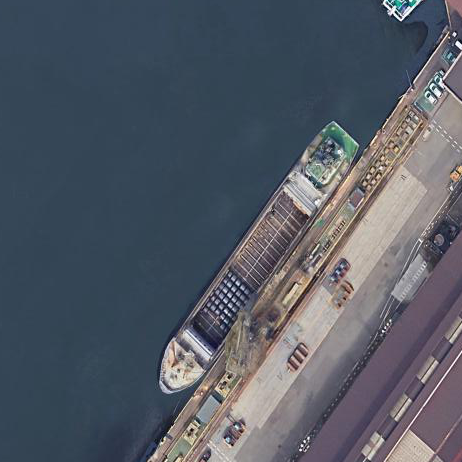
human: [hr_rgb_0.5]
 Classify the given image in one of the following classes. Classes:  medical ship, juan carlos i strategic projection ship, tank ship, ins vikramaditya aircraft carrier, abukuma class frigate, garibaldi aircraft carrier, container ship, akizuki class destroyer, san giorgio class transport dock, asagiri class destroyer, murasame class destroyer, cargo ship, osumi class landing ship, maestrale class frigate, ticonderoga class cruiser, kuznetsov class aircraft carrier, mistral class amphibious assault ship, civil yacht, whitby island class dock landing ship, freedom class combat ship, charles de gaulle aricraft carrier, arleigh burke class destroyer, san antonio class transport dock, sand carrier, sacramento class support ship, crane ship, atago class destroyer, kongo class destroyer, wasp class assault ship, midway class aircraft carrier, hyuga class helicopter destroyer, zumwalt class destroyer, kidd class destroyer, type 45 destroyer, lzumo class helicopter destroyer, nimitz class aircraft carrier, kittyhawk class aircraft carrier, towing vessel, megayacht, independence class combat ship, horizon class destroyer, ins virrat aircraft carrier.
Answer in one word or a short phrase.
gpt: Cargo ship